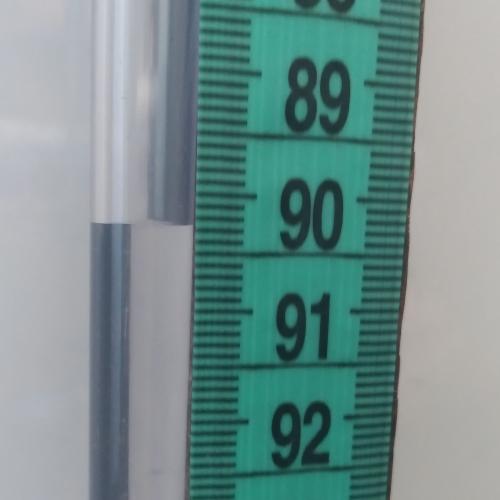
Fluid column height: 90.3 cm